Question: I'm having a few problems trying to position two divs, side-by-side, inside a wrapper div, one with left align and the other with right align.
Here is my code:
'''
<div class="member_top" style="padding:15px; background:#DDD;">
<div class="member_top_wrap" style="width:960px; margin:0 auto; position:relative;">
<div class="member_top_left" style="display:inline-block; width:480px;">Left</div>
<div class="member_top_right" style="display:inline-block; width:480px;">Right</div>
</div>
</div>
'''
I tried adding position relative to the 'member_top_wrap' and absolute on the two inside elements, using left and right positioning, but then the 15px padding wasn't working. Can somebody please explain how to achieve this?
This is an illustrated example:

I'm not looking for the padding in between the two elements as shown in the illustration, I added the gap to define the two elements.
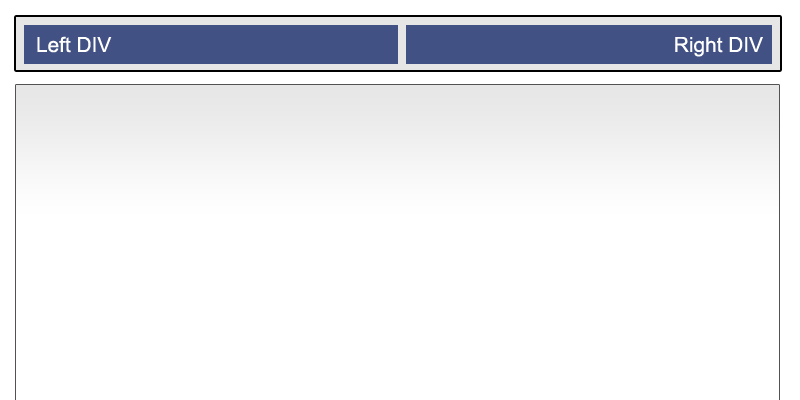
Answer: You could simply float the divs and then clear the bottom of the floats,
'''
<div class="member_top" style="padding:15px; background:#DDD; width: 960px;">
<div class="member_top_wrap" style="margin:0 auto; position:relative;">
<div class="member_top_left" style="display:inline-block; width:480px;float: left;">Left</div>
<div class="member_top_right" style="display:inline-block; width:480px;float: left;">Right</div>
<div style="clear: both;"></div>
</div>
</div>
'''
<URL>
As a side note... you really don't want to do this with inline styles. A stylesheet is much more efficient.